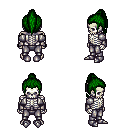
a pixel art fantasy rpg character, male body template, skeleton, steel arm armor, metal pants, green long topknot hairstyle, metal boots, four views (front, back, left, right), 2x2 character sprite sheet, small pixel art, hard edges, no anti-aliasing